Field crop: maize
Growth stage: 2
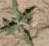
Species: atriplex